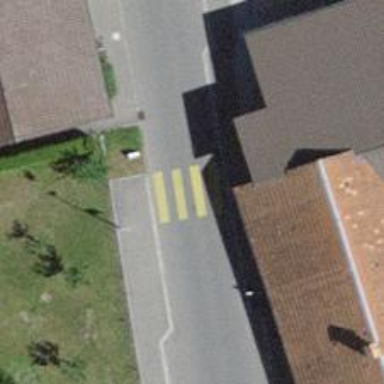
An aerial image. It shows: Marked crossing with zebra stripes on the road.